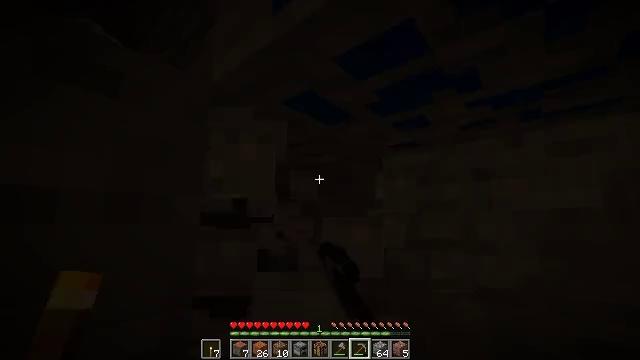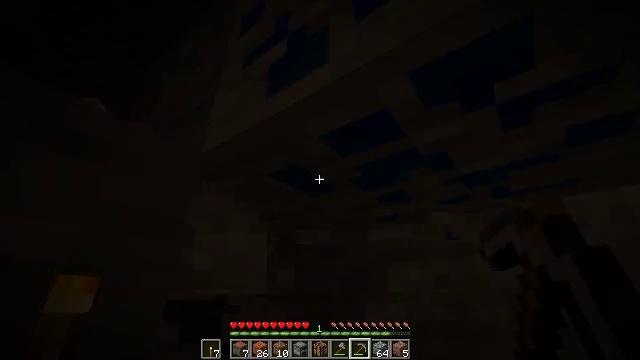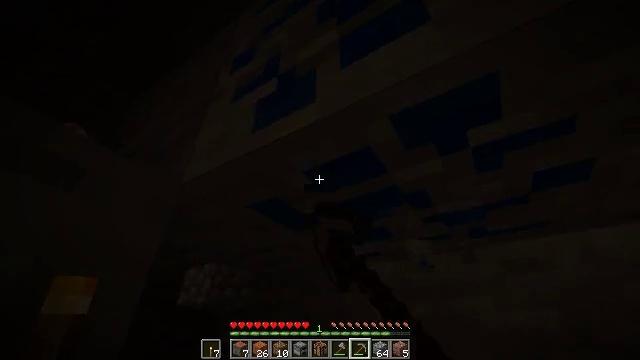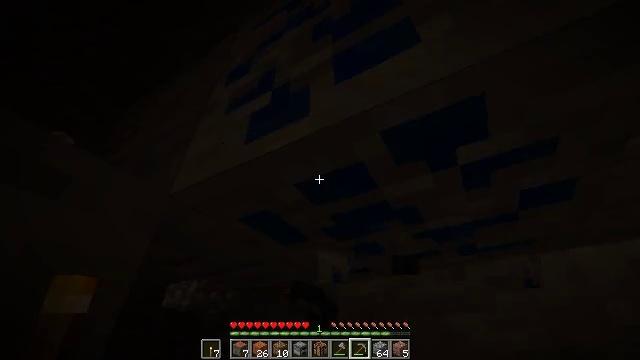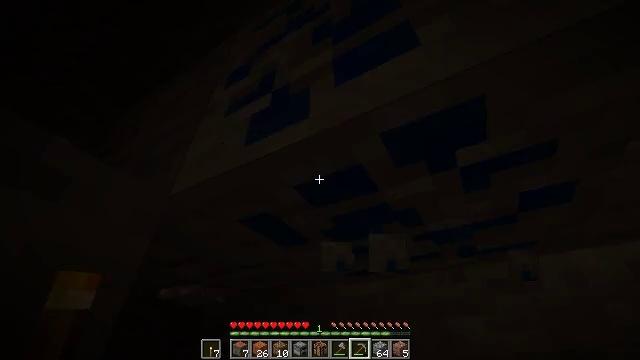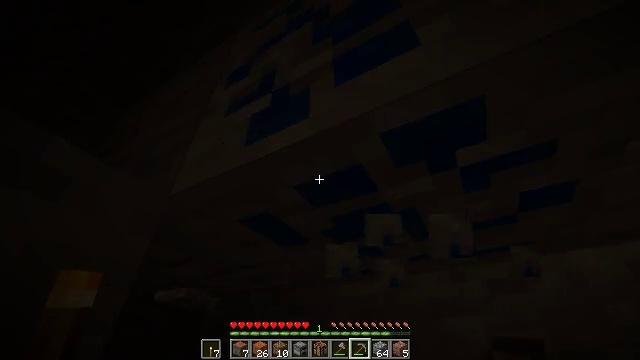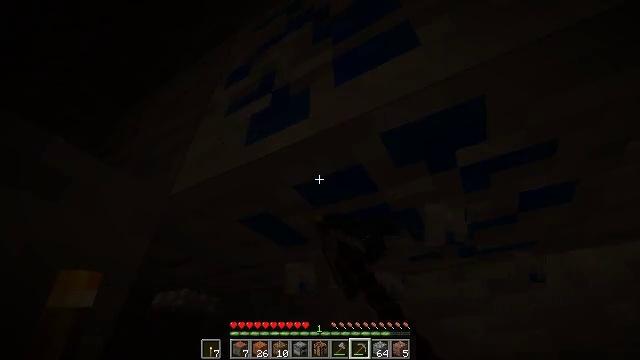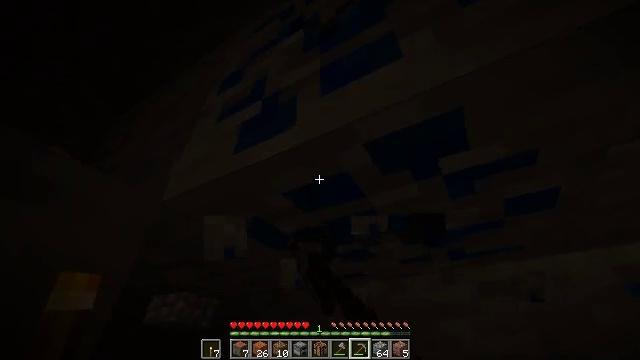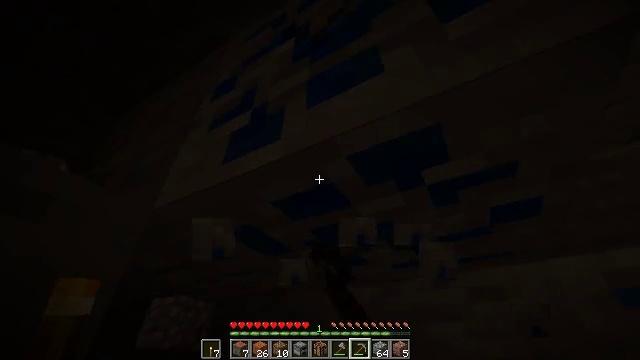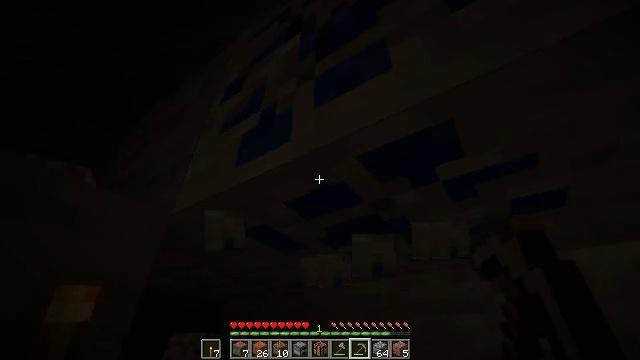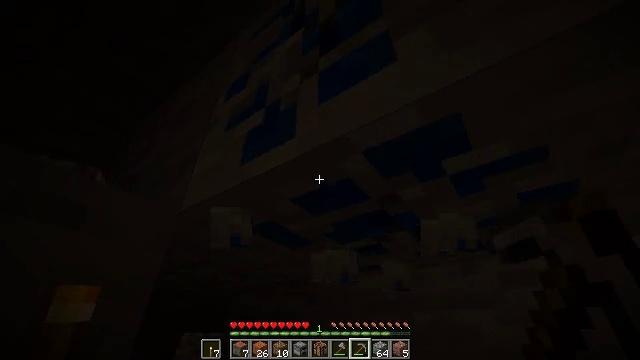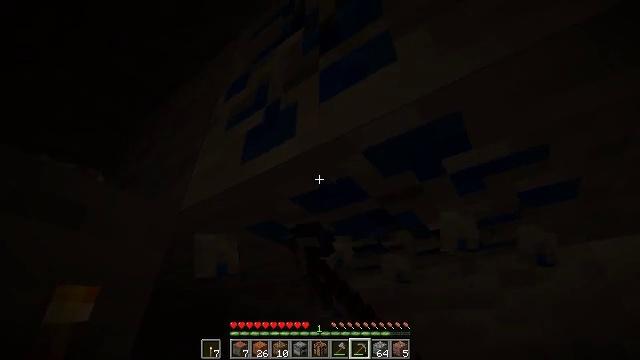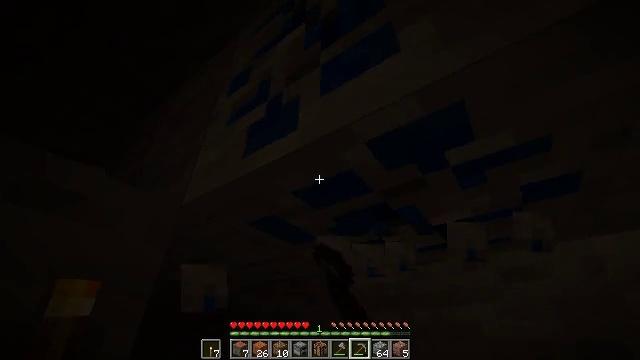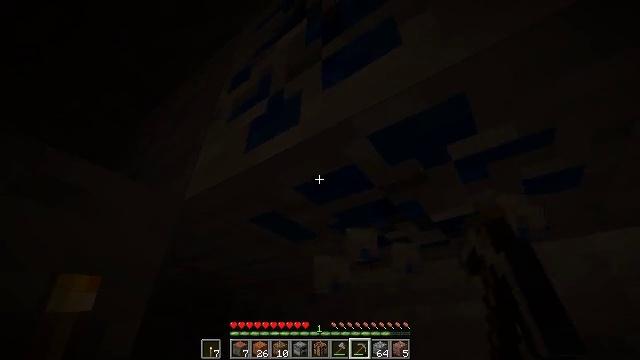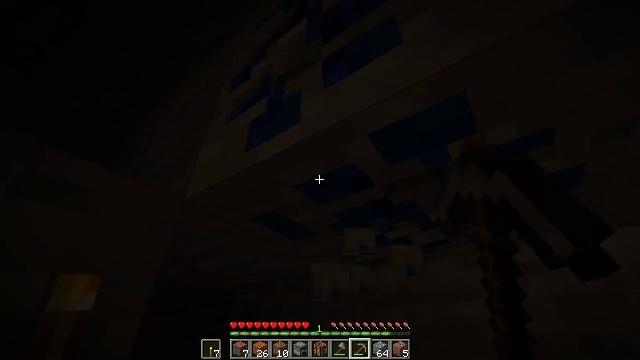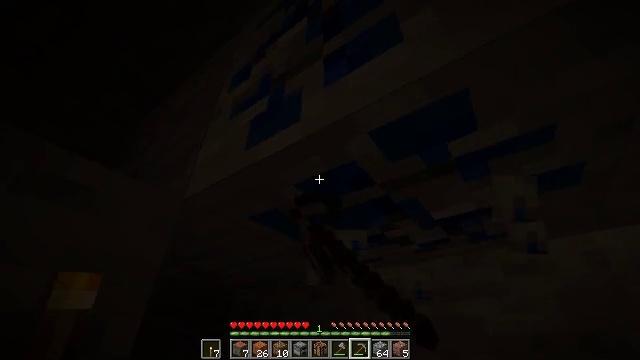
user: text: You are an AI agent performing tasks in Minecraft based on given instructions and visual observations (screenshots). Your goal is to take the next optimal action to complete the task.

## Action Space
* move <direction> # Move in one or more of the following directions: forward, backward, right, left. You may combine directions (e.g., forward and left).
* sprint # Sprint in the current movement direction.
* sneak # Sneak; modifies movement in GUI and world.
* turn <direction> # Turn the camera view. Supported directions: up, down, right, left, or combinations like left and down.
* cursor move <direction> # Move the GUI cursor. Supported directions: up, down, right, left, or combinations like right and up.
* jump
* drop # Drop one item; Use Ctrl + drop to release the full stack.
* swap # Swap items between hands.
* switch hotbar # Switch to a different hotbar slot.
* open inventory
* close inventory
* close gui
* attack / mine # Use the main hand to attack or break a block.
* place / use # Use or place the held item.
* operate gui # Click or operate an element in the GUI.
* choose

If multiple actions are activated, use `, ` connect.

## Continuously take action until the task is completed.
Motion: motion action
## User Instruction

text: Find and gather lapis ore blocks.
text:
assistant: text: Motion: turn right and up, attack / mine
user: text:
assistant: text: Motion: turn right and up, attack / mine
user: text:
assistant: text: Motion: turn right and up, attack / mine
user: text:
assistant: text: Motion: attack / mine
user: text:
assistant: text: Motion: attack / mine
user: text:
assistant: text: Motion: attack / mine
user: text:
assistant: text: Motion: move right, attack / mine
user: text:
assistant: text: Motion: move right, attack / mine
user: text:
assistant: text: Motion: move right, turn left and down, attack / mine
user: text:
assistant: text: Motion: move right, turn left and down, attack / mine
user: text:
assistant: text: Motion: attack / mine
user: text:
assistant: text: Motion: attack / mine
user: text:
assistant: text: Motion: attack / mine
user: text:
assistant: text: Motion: attack / mine
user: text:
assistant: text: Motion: attack / mine
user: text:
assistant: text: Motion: attack / mine
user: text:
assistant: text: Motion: attack / mine
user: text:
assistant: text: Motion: attack / mine
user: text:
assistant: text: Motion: attack / mine
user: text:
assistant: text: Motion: attack / mine
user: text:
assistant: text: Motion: attack / mine
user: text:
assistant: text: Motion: attack / mine
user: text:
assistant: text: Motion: attack / mine
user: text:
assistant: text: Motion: attack / mine
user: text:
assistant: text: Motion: attack / mine
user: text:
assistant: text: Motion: attack / mine
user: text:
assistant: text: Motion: attack / mine
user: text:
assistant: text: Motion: move right, attack / mine
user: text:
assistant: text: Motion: move right, attack / mine
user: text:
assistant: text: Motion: attack / mine